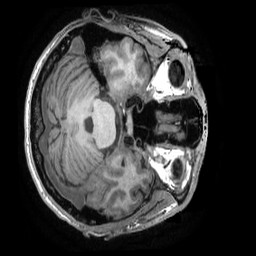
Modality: T1w
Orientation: axial
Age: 29
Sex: male
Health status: healthy
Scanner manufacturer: ge